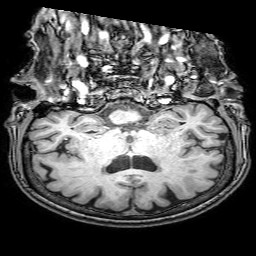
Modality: T1w
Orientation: sagittal
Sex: female
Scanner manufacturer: philips
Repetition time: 0.008118 s
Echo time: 0.00371 s